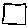
Label: square